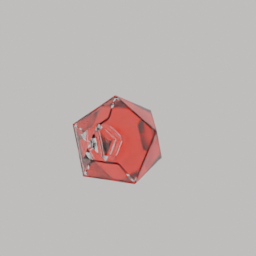
Label: tools